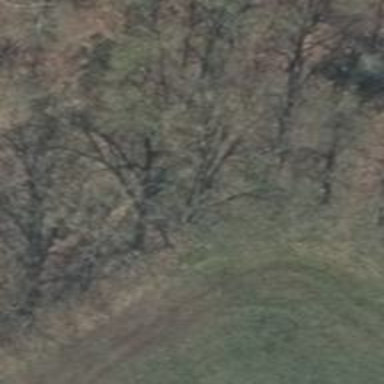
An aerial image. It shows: Row of deciduous broadleaved trees.